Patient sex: F
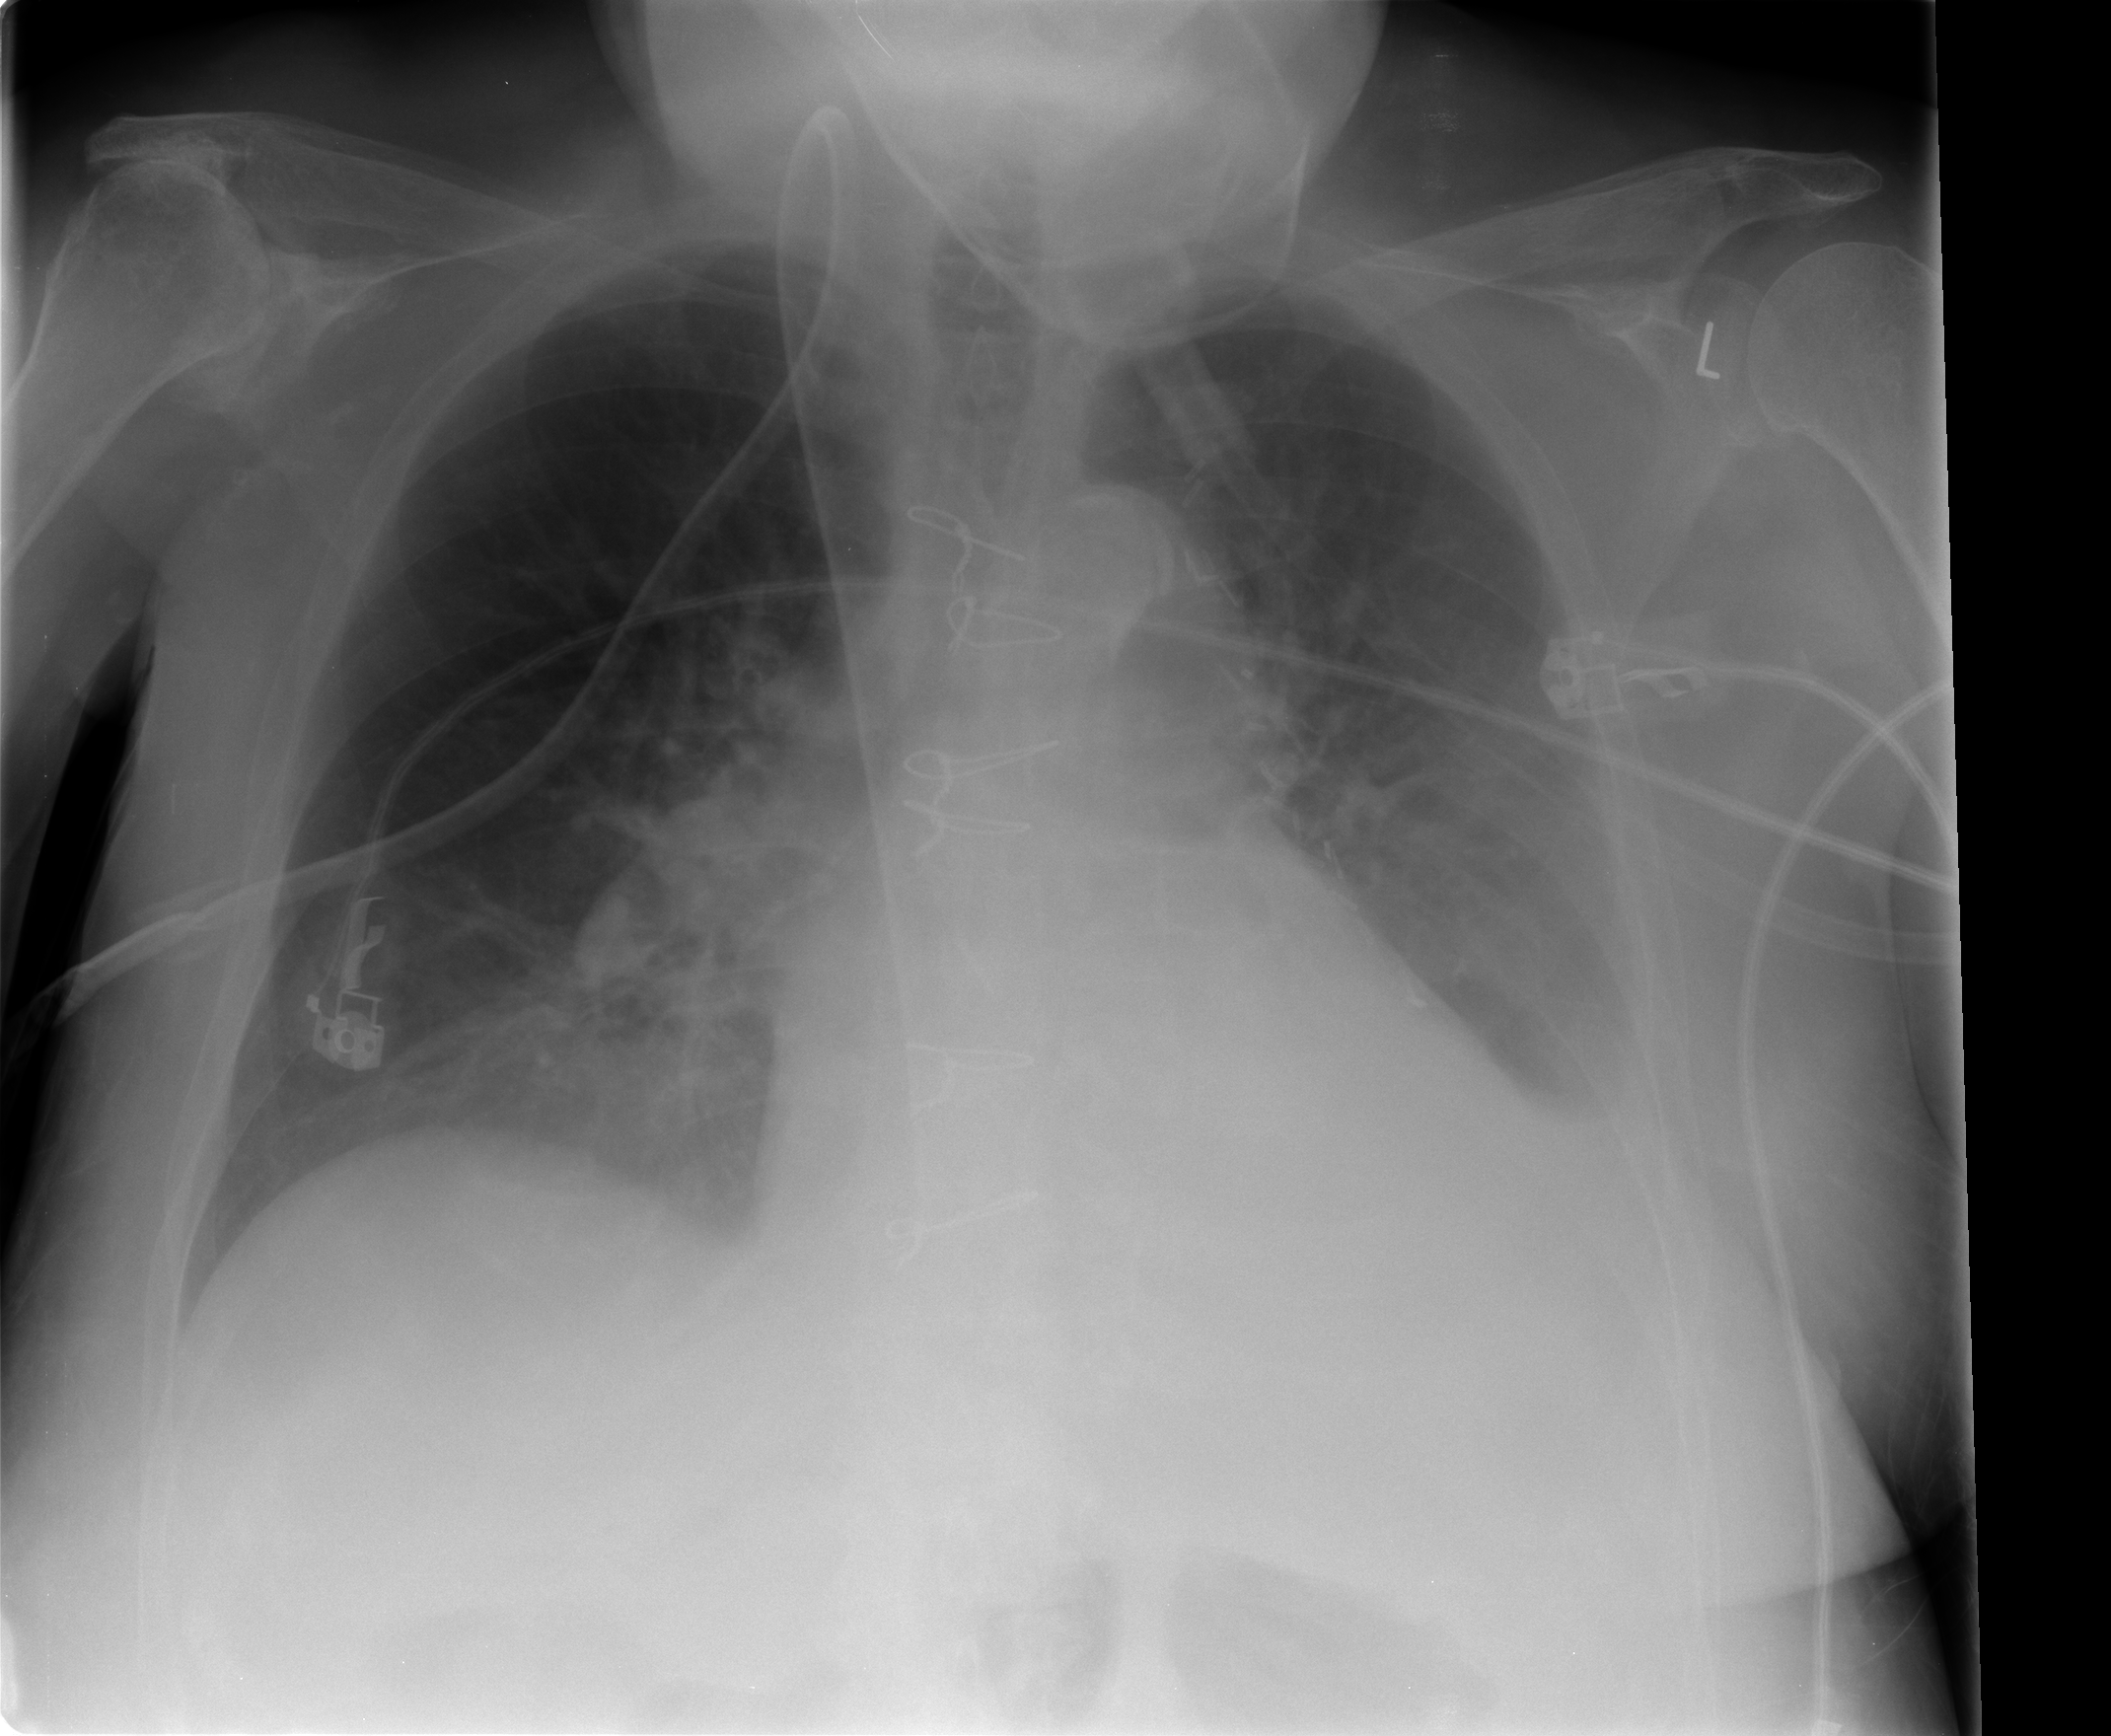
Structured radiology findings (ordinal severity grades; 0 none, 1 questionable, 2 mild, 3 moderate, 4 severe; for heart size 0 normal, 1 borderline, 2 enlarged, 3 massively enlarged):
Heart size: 1
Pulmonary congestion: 0
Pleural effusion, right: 1
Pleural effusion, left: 2
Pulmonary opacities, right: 0
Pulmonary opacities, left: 0
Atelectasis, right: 1
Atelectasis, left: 1